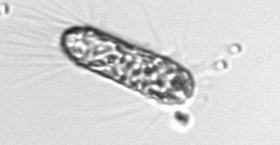
Label: Corethron_hystrix